已知双曲线 $\Gamma: x^2 - \frac{y^2}{6} = 1$ 的左、右焦点分别为 $F_1,F_2$，点 $A,B$ 在双曲线 $\Gamma$ 上，且点 $A,B$ 关于原点对称，若 $|F_1B| = 2|F_1A|$，则 $\overrightarrow{F_2A} \cdot \overrightarrow{F_2B} =$
【解答】

\noindent \textbf{【答案】4}

\noindent \textbf{【详解】}
双曲线 $\Gamma: x^2 - \frac{y^2}{6} = 1$，实半轴长为 $1$，虚半轴长为 $\sqrt{6}$，焦距 $|F_1F_2| = 2\sqrt{7}$。
由双曲线的对称性可得 $|F_1B| = |F_2A|$，$|F_2A| = |F_1B|$，有四边形 $AF_1BF_2$ 为平行四边形。

令 $|F_2A| = |F_1B| = m$，则 $|F_1B| = |F_2A| = 2m$，由双曲线定义可知 $|F_2A| - |F_1A| = 2$，
故有 $2m - m = 2$，即 $m = 2$，即 $|F_2A| = |F_1B| = m = 2$，$|F_1B| = |F_2A| = 4$。

在 $\triangle BF_1F_2$ 中，由余弦定理，
\[
|F_1F_2|^2 = |F_1B|^2 + |F_2B|^2 - 2|F_1B| \cdot |F_2B|\cos\angle F_2BF_1,
\]
即 $28 = 16 + 4 - 16\cos\angle F_2BF_1$，得 $\cos\angle F_2BF_1 = -\frac{1}{2}$。

\[
\overrightarrow{F_2A} \cdot \overrightarrow{F_2B} = |\overrightarrow{F_2A}| \cdot |\overrightarrow{F_2B}| \cos\angle AF_2B = |\overrightarrow{F_2A}| \cdot |\overrightarrow{F_2B}| \cos(\pi - \angle F_2BF_1) = 2 \times 4 \times \frac{1}{2} = 4.
\]
故答案为：4。

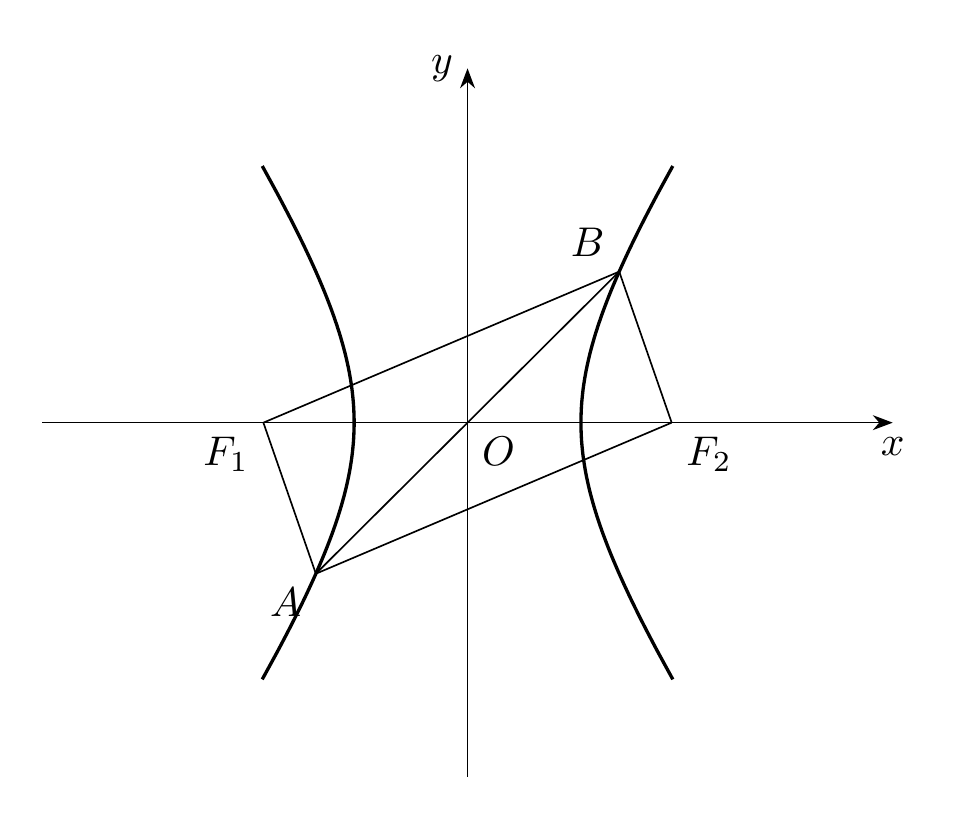